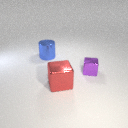
large blue metal cylinder behind small purple metal cube